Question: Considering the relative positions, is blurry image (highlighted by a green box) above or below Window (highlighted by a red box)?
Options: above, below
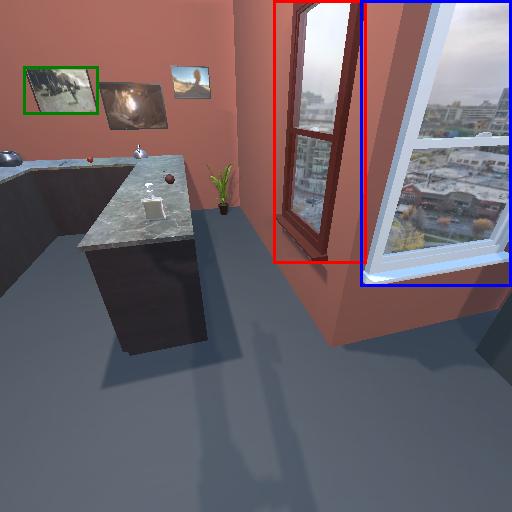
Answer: above